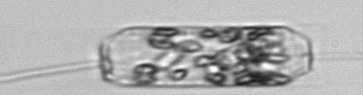
Label: Ditylum_brightwellii